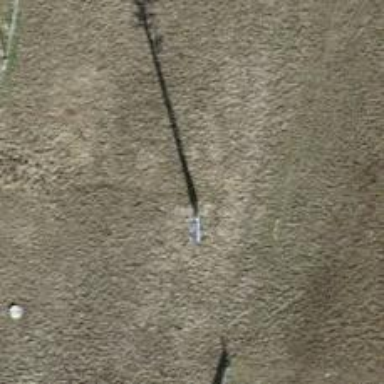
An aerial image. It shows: Power pole.